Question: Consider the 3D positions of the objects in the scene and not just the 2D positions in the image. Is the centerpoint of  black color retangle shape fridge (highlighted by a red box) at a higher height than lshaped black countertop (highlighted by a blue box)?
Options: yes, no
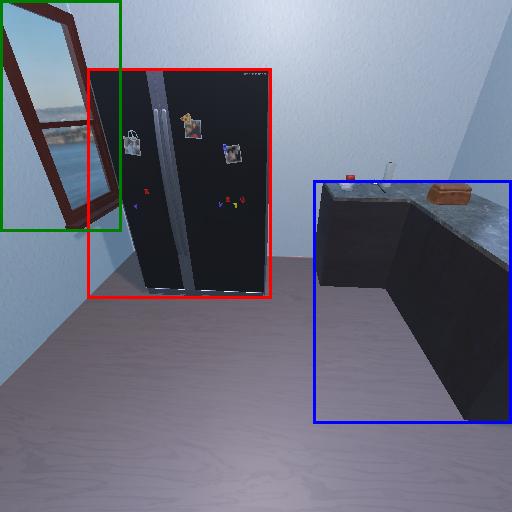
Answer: yes